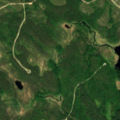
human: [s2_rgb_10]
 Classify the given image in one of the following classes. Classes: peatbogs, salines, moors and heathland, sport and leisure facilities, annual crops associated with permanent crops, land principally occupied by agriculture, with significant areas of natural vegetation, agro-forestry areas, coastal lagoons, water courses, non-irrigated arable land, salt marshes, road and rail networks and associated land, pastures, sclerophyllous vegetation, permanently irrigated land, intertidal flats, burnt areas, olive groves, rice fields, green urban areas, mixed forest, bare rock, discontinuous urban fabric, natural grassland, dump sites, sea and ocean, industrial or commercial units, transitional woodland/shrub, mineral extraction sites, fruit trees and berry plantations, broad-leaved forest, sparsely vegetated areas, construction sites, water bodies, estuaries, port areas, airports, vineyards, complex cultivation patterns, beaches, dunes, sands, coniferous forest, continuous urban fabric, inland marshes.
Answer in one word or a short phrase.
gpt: coniferous forest, mixed forest, transitional woodland/shrub